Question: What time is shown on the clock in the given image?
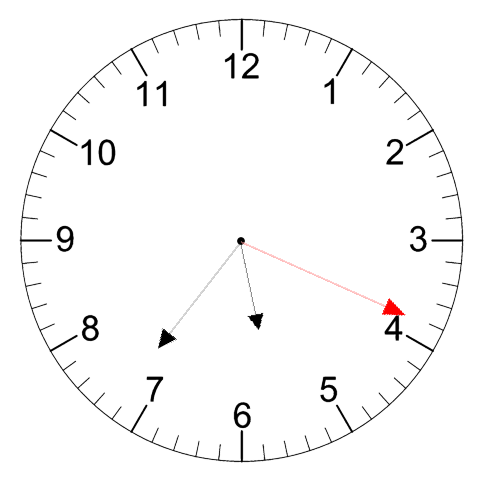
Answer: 05:36:19